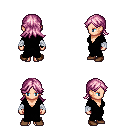
a pixel art fantasy rpg character, female body template, human, light skin, black robe, teal pants, pink loose hair, white cloth bandages, brown shoes, four views (front, back, left, right), 2x2 character sprite sheet, small pixel art, hard edges, no anti-aliasing